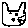
Label: cat